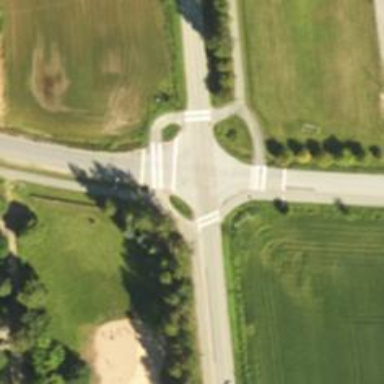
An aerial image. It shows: Marked road crossing.